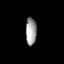
Tissue: lung
Cell type: Endothelial cells
Senescence score: 0.61
Nuclear area (px): 298
Mean DAPI intensity: 156.554